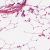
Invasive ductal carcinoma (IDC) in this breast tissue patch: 0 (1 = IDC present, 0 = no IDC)